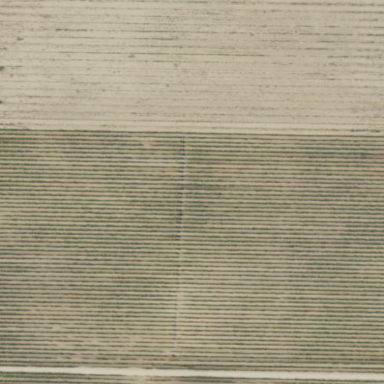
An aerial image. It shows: Vineyard.